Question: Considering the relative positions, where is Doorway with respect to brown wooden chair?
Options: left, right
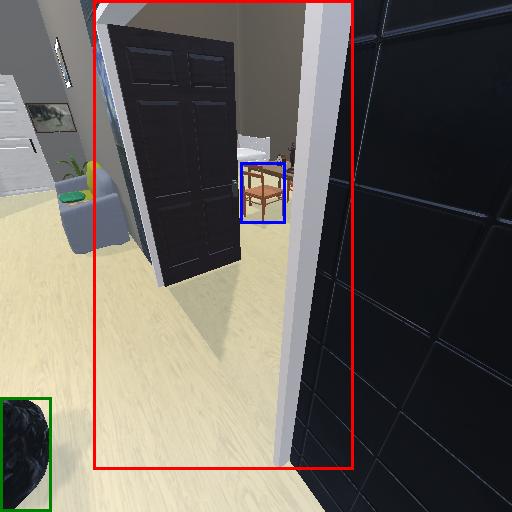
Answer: left